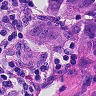
Metastatic tissue present: yes